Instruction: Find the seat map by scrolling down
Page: seats
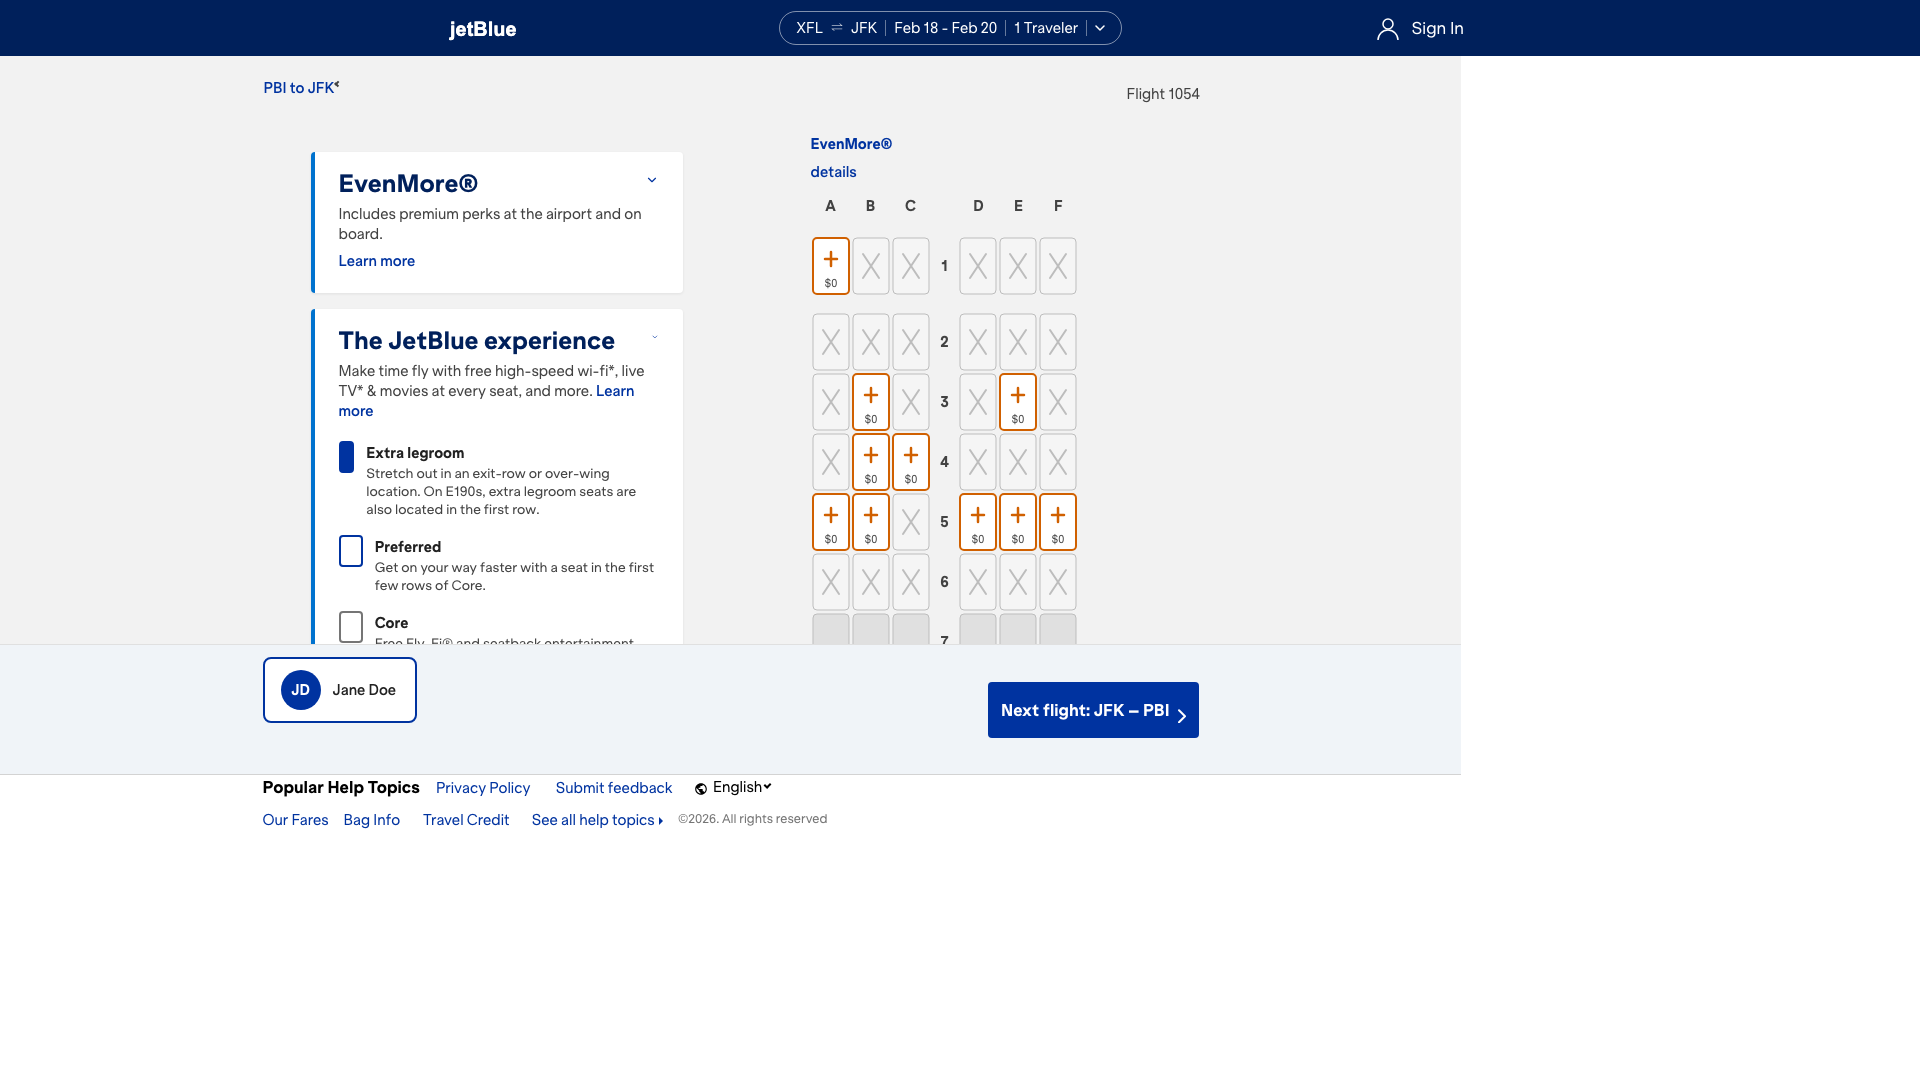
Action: scroll